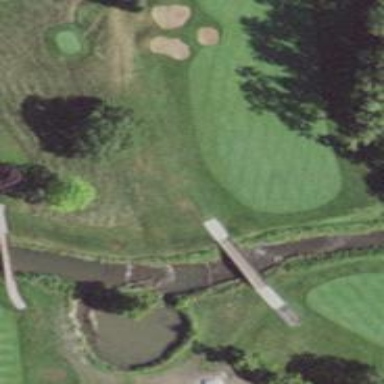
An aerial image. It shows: Pathway for golfing.